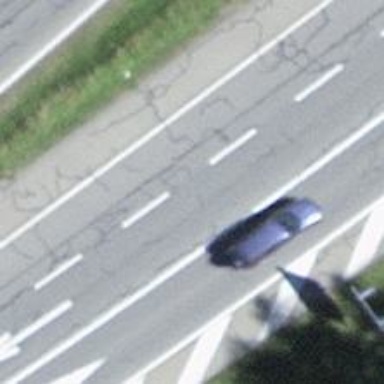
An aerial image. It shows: Asphalt motorway.